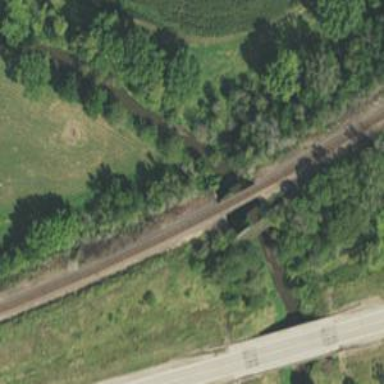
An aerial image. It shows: Railway bridge.